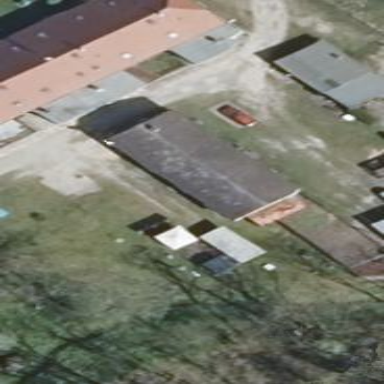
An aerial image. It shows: Building with gabled roof oriented along its length.